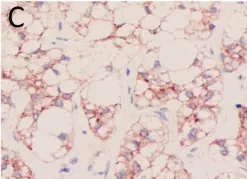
Hep par1,Glypican (GPC3.
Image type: pathology (immunostaining)